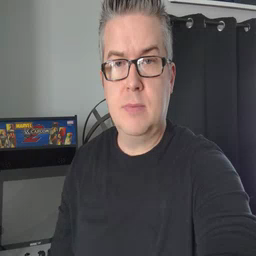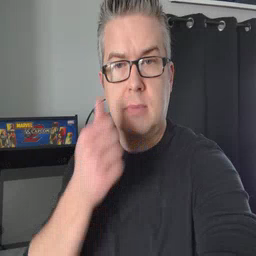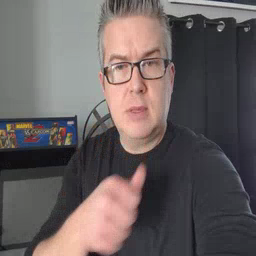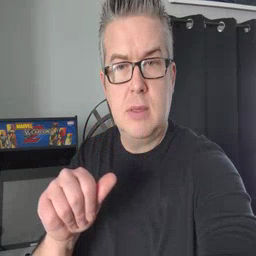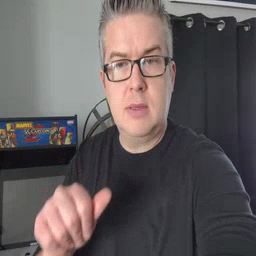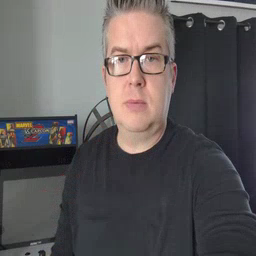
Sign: any